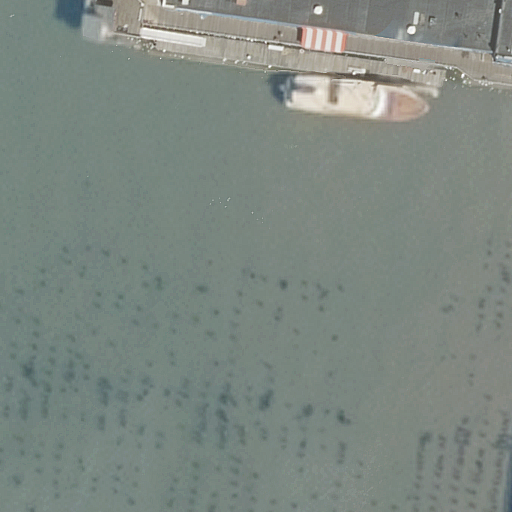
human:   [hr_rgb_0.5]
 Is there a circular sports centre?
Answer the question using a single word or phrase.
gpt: no

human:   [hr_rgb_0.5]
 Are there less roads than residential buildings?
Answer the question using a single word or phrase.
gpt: no

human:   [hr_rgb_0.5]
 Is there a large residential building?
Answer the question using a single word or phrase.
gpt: yes

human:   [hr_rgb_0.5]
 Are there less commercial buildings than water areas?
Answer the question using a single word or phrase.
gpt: yes

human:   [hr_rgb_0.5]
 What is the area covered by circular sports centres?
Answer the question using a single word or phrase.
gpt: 0m2

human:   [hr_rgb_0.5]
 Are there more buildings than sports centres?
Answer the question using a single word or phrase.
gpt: no

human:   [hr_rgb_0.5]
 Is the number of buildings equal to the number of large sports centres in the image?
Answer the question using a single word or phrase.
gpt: yes

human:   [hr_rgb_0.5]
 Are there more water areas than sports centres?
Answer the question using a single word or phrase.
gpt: no

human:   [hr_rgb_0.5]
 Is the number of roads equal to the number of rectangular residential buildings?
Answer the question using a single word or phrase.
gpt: yes

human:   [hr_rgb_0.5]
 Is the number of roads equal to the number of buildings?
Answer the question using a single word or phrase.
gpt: yes

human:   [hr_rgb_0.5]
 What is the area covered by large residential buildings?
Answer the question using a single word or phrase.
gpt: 2208m2

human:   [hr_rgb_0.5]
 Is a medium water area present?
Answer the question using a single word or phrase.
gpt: no

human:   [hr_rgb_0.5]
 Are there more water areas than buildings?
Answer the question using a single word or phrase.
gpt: no

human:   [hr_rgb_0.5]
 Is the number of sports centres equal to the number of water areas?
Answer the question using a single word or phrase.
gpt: yes

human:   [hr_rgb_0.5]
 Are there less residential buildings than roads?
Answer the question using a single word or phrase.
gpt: no

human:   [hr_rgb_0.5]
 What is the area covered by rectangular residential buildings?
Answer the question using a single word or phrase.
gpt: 2208m2

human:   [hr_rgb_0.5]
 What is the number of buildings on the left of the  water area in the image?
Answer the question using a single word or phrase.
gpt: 0

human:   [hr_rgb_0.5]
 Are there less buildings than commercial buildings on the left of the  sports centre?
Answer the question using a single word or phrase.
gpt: no

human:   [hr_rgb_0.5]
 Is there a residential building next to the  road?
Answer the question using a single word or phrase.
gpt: yes

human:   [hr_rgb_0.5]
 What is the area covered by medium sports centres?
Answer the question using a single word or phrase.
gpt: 0m2

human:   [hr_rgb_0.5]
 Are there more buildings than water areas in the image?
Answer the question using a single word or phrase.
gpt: no

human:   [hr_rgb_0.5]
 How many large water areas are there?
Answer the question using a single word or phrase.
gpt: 1

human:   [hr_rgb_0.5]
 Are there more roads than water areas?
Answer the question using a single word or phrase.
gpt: no

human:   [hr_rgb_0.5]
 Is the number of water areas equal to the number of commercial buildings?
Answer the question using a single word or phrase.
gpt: no

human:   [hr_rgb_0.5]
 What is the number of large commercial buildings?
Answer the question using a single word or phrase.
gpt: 0

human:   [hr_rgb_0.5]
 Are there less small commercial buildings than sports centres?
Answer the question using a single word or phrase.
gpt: yes

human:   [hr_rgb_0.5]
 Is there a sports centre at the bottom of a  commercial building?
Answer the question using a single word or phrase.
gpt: no

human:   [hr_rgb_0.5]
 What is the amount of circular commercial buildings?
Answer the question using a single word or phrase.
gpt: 0

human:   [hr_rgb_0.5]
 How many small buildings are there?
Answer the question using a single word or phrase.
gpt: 0

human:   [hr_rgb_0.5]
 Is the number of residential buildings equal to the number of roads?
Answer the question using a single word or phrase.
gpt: yes

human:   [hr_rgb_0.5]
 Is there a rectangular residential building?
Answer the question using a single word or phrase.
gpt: yes

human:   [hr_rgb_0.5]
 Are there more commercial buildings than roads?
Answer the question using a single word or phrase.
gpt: no

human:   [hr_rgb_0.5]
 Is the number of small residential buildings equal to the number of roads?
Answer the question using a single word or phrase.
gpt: no

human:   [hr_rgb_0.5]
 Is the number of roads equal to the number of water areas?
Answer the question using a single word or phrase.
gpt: yes

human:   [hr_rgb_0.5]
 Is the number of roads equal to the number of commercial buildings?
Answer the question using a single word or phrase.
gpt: no

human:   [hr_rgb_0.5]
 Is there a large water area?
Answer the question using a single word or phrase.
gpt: yes